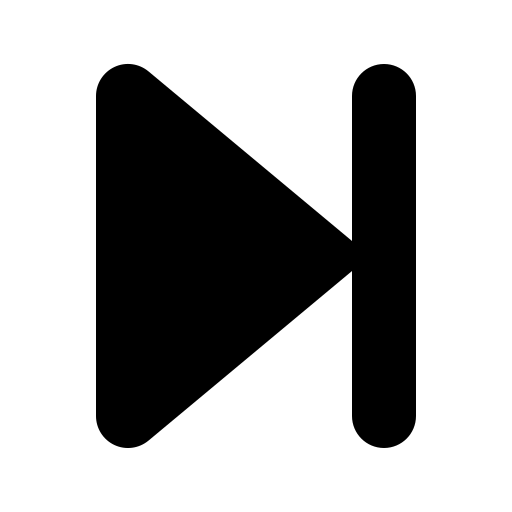
Tags: icon, FontAwesome, fa-icon, solid, forward, step